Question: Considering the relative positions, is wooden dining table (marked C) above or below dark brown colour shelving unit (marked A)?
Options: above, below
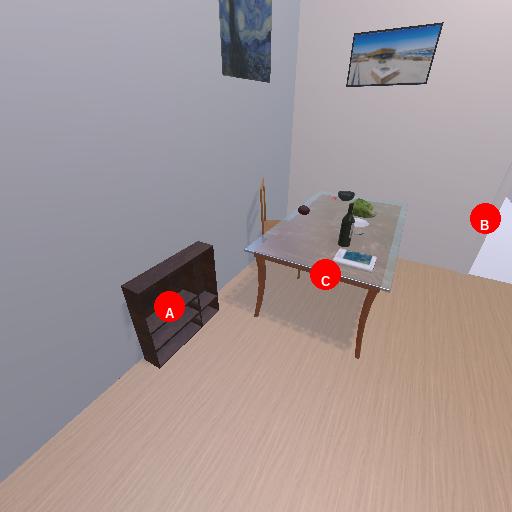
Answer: above